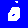
Digit: 0